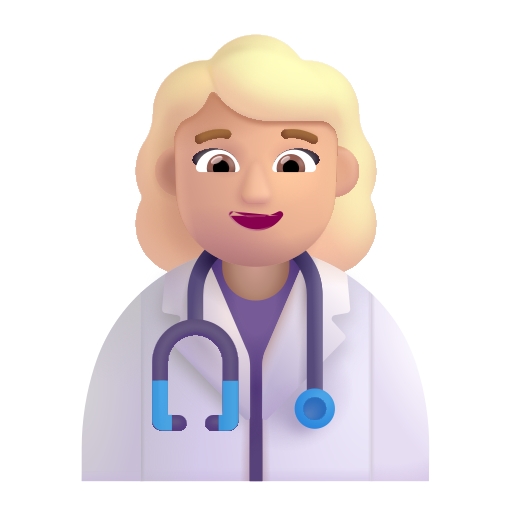
woman health worker color  light